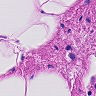
Metastatic tissue present: no